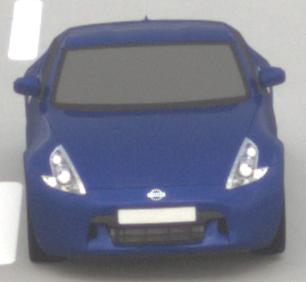
Make: Nissan
Model: 370Z Coupé
Detailed model: 370Z (Z34) Coupé
Model produced from: 2009/12
Model produced until: 2013/03
Doors: 3
Color: blue
Road condition: dry road
Daytime: midday
Contrast: low contrast